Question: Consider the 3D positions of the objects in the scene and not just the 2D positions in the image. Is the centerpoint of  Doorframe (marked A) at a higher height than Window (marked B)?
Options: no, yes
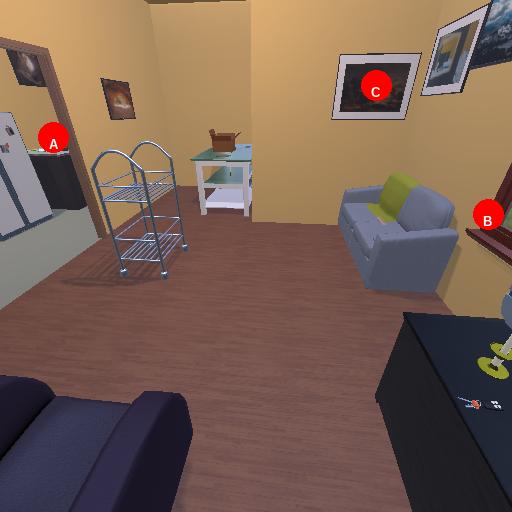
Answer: no